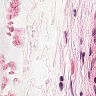
Metastatic tissue present: no